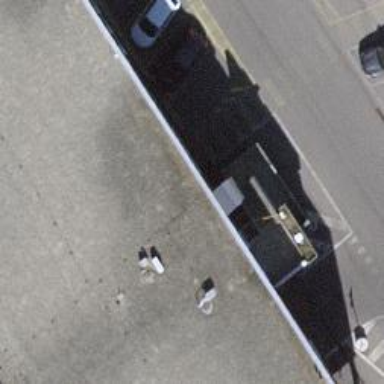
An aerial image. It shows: Parking entrance.